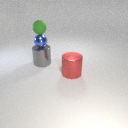
small green rubber sphere above small blue metal sphere